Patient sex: F
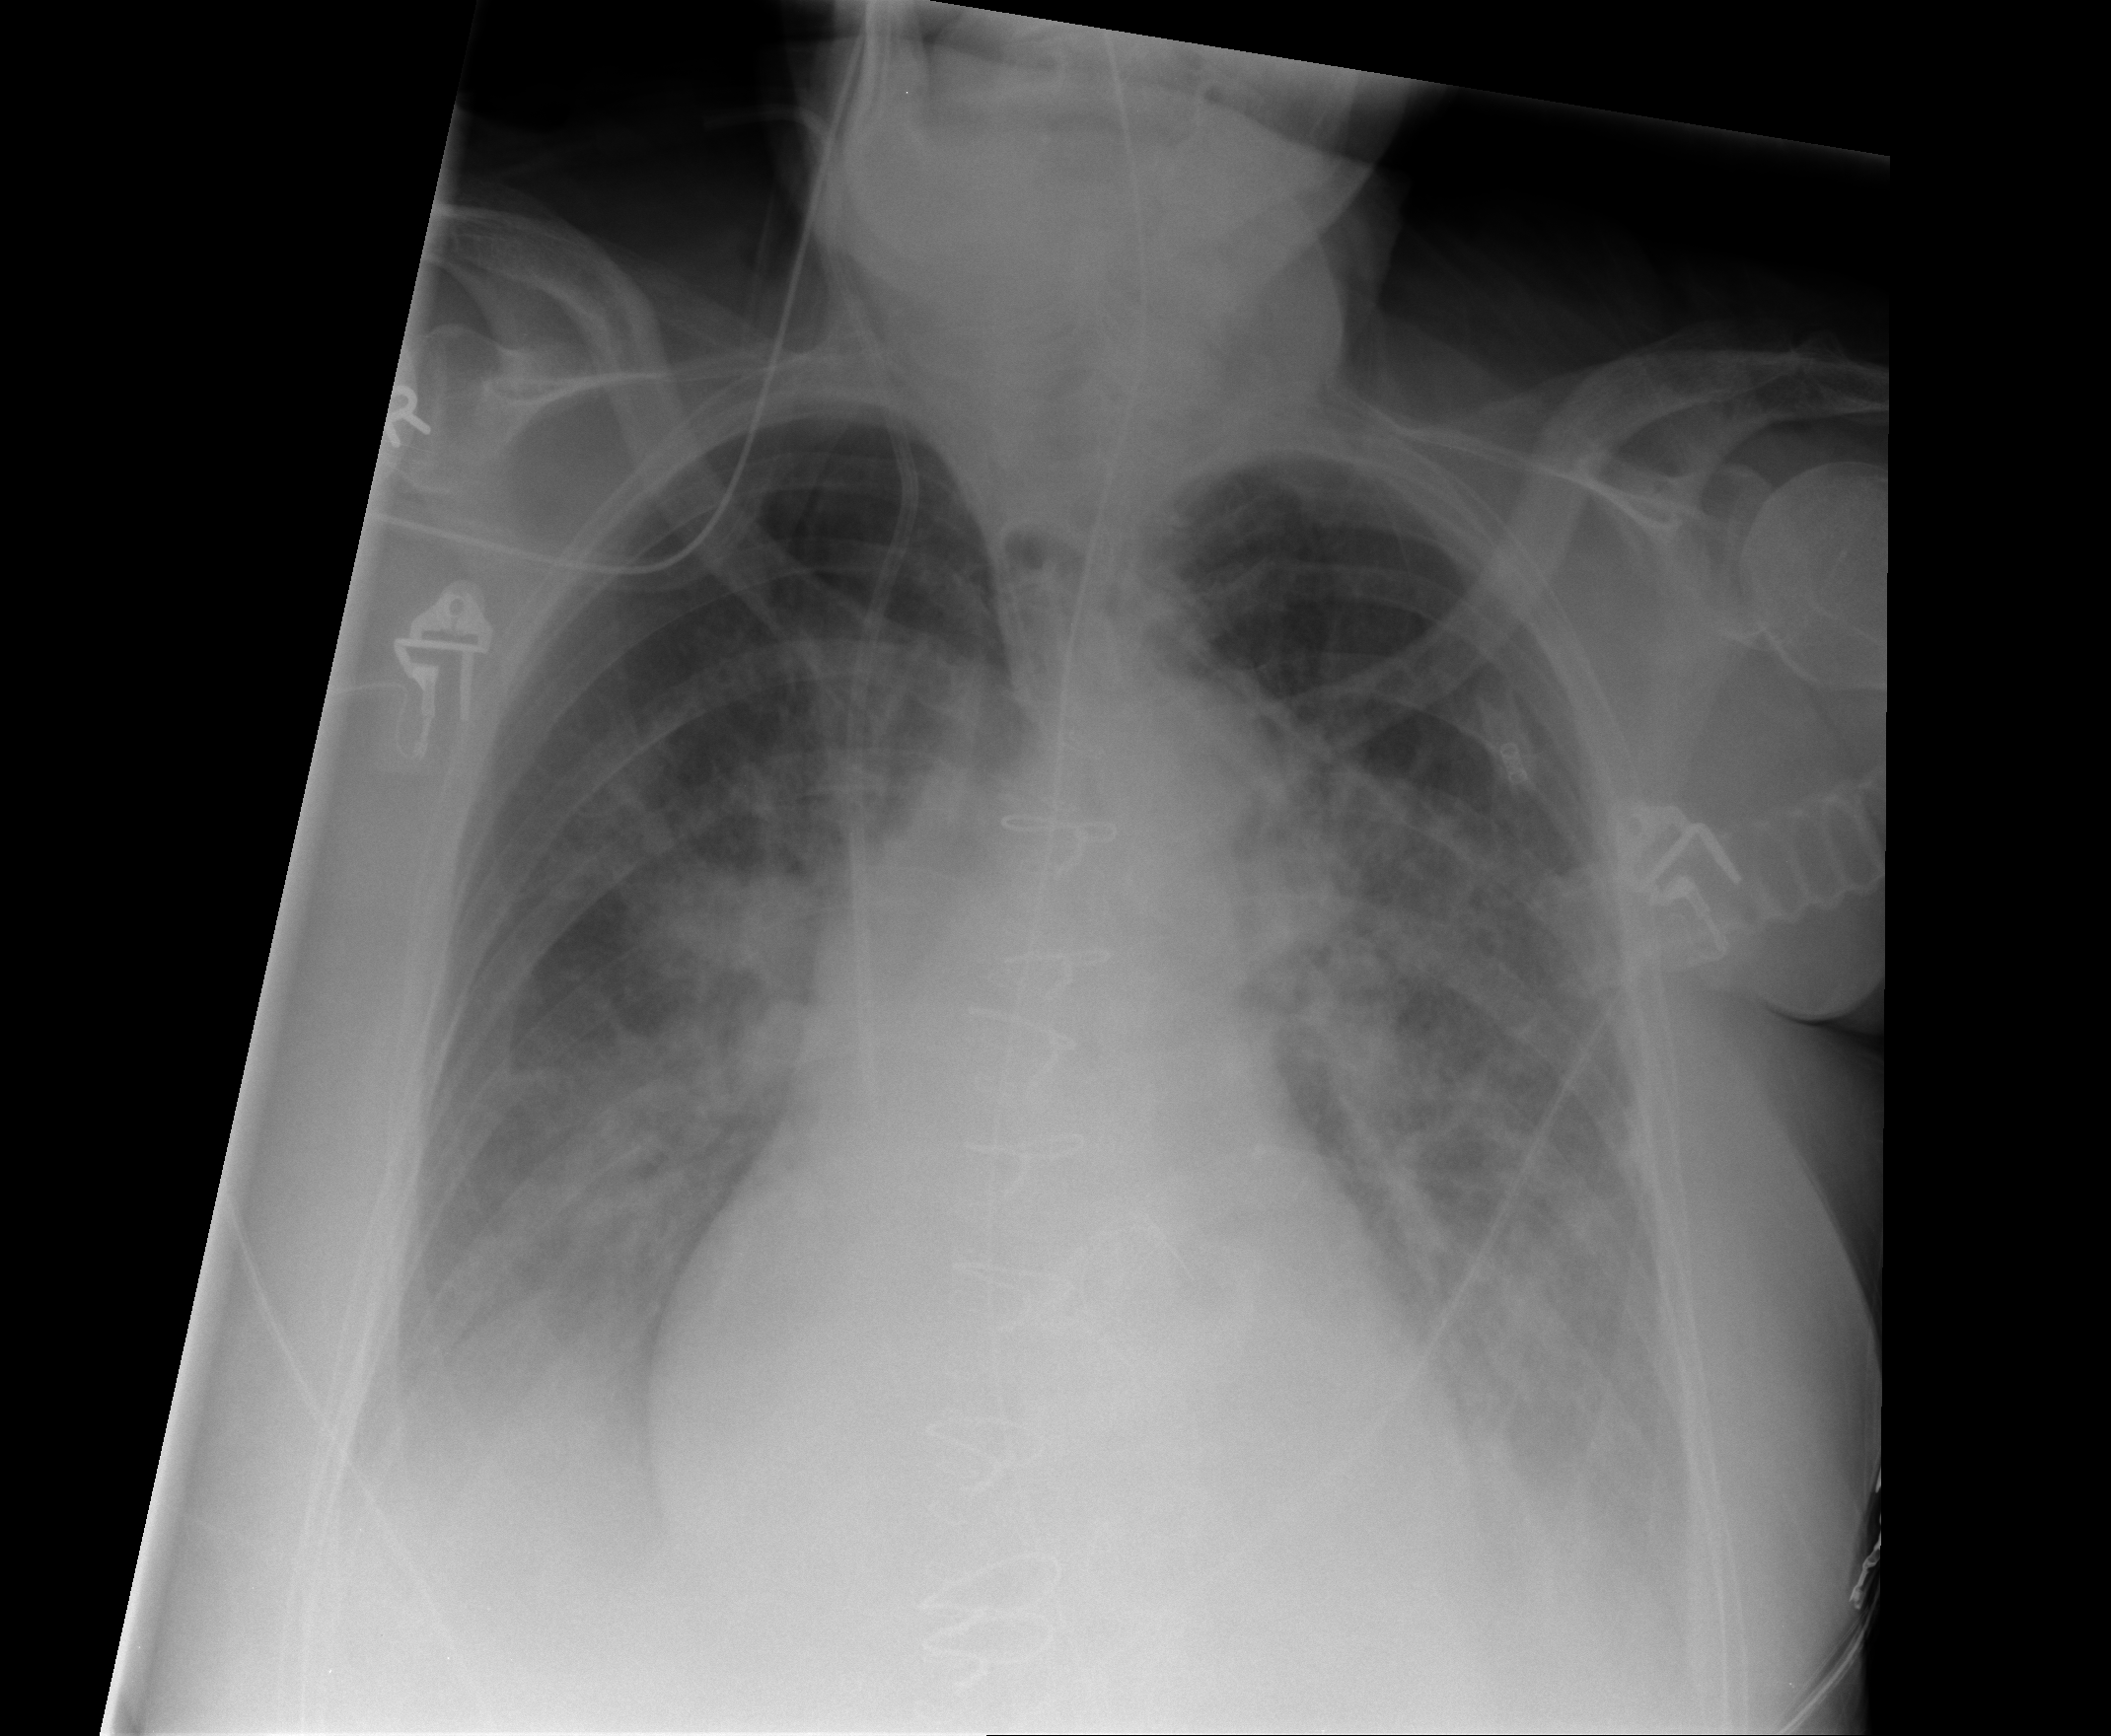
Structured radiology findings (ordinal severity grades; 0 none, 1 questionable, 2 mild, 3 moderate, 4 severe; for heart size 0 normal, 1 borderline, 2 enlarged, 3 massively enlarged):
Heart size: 1
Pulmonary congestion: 2
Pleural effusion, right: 2
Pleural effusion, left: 2
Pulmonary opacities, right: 3
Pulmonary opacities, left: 3
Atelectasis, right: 1
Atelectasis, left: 1